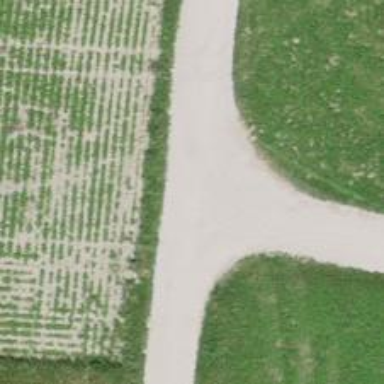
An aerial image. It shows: Agricultural track with grade2 track type suitable for agricultural vehicles.